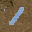
Label: 1